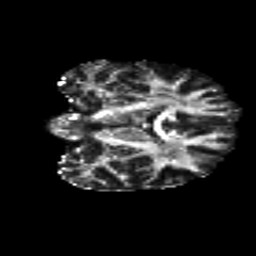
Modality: FA
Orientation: coronal
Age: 29
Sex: male
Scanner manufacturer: siemens
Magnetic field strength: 3 T
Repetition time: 8.8 s
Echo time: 0.085 s